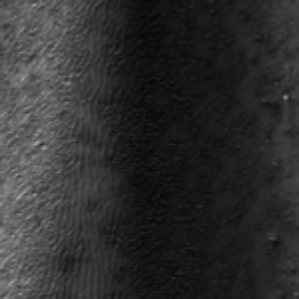
Label: frost